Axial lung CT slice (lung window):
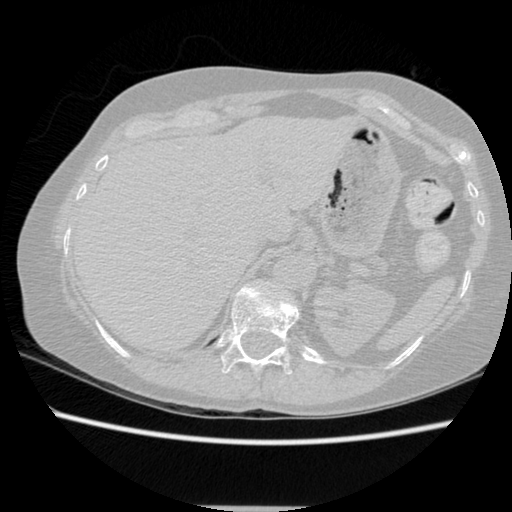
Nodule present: no